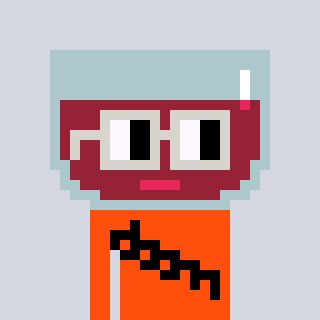
a pixel art character with square light gray glasses, a wine-shaped head and a orange-colored body on a cool background